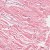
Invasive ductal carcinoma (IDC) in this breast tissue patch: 0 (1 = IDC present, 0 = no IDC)